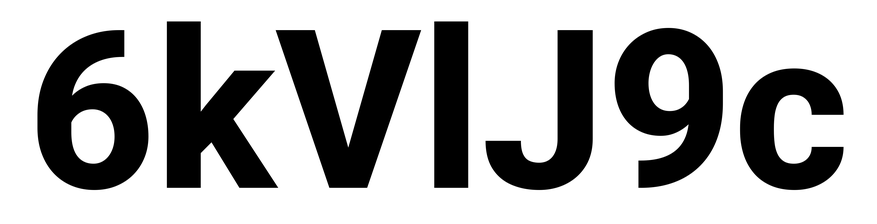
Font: Roboto_ExtraBold